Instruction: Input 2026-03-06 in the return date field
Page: home
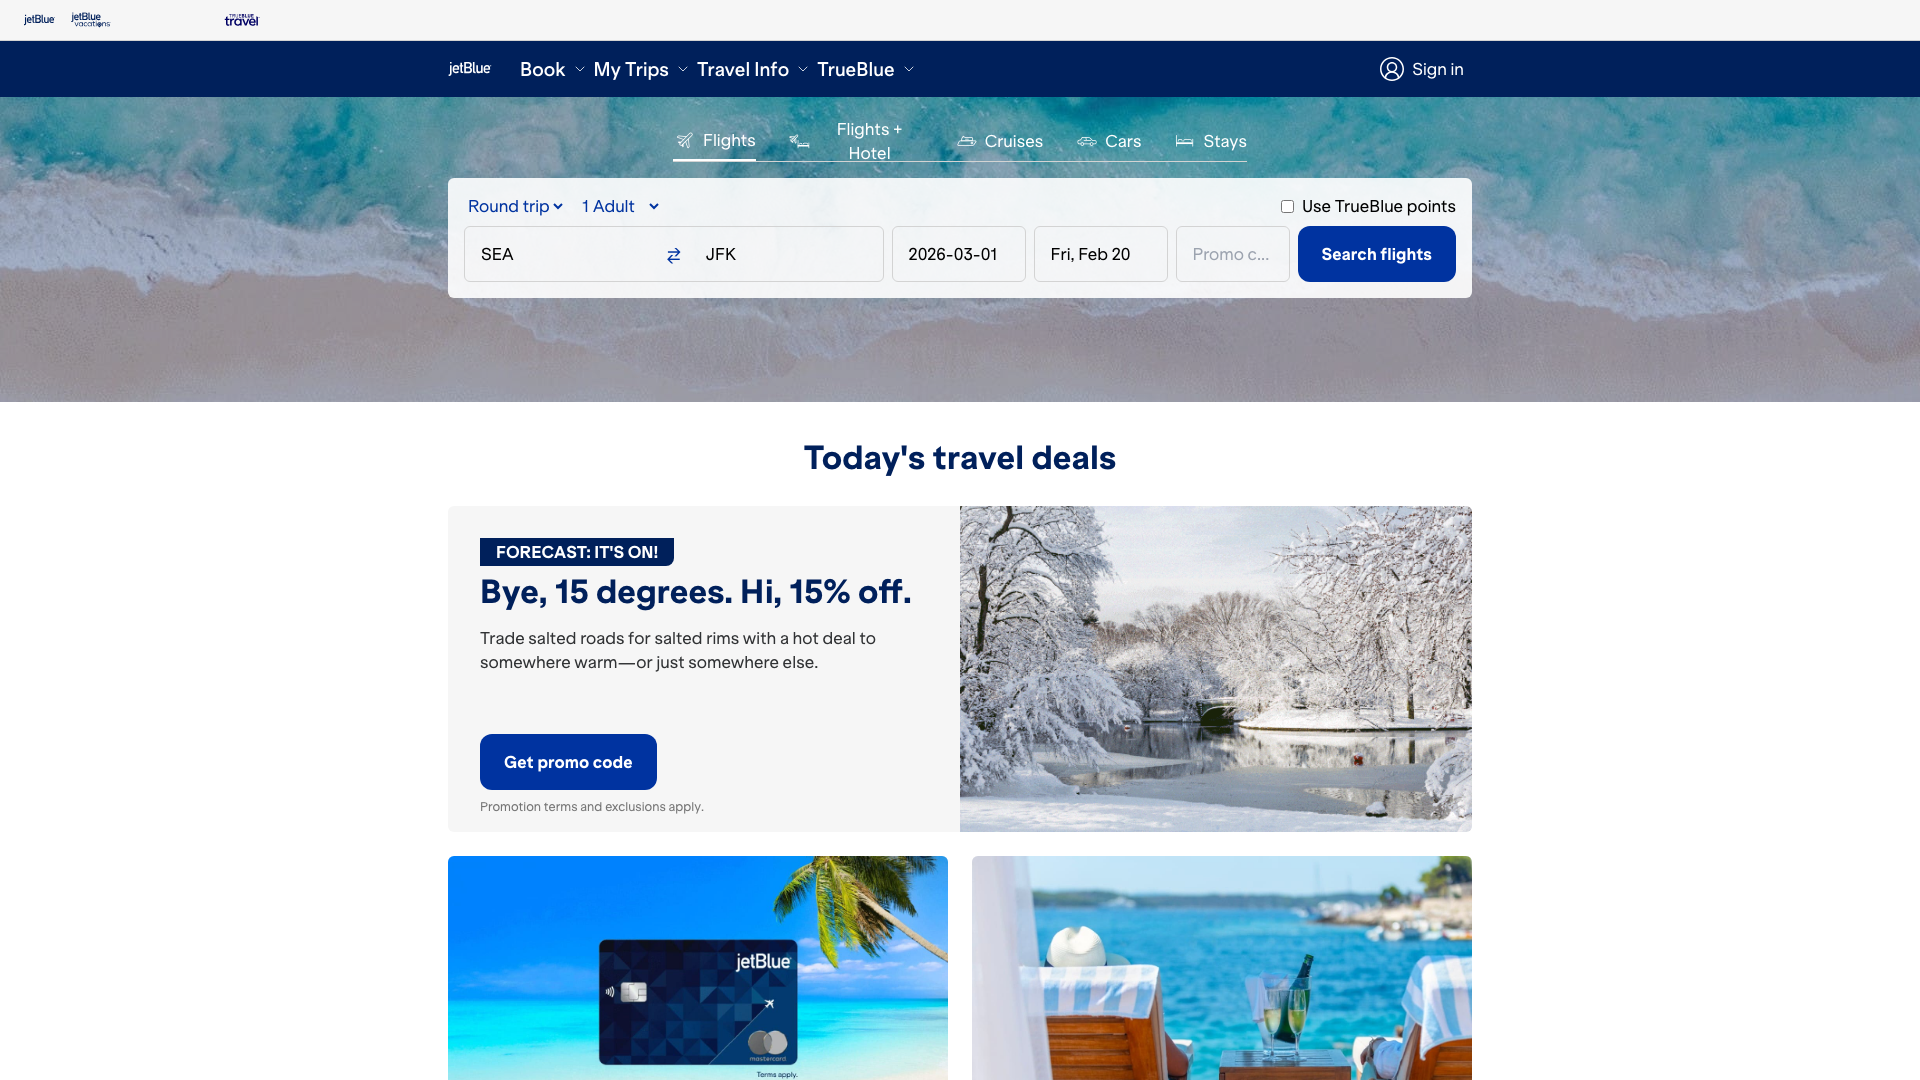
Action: type